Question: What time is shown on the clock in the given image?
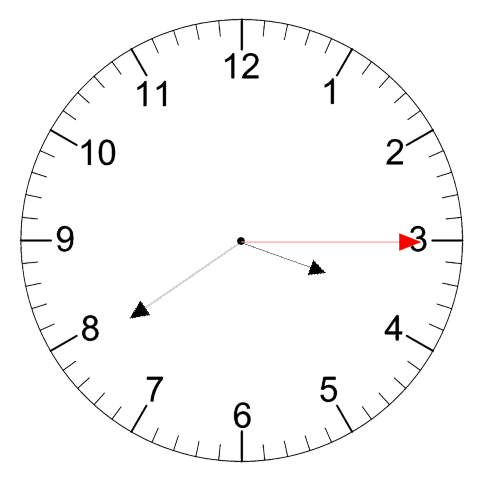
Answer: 03:39:15